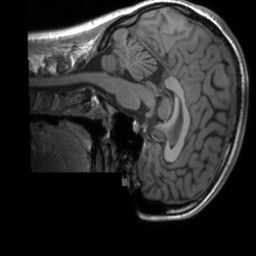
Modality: T1w
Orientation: sagittal
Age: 19
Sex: female
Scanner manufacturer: siemens
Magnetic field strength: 3 T
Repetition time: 1.9 s
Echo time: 0.00226 s